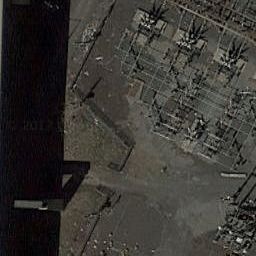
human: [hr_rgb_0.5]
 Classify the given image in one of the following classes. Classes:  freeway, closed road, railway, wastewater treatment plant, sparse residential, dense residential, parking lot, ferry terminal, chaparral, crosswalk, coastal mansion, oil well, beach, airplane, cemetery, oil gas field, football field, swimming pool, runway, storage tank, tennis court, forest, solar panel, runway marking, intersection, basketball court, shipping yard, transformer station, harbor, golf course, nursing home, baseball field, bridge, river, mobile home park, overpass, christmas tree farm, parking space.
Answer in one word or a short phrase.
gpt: transformer station